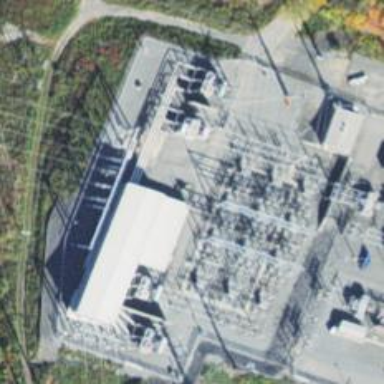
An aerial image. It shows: Switch used for power control.